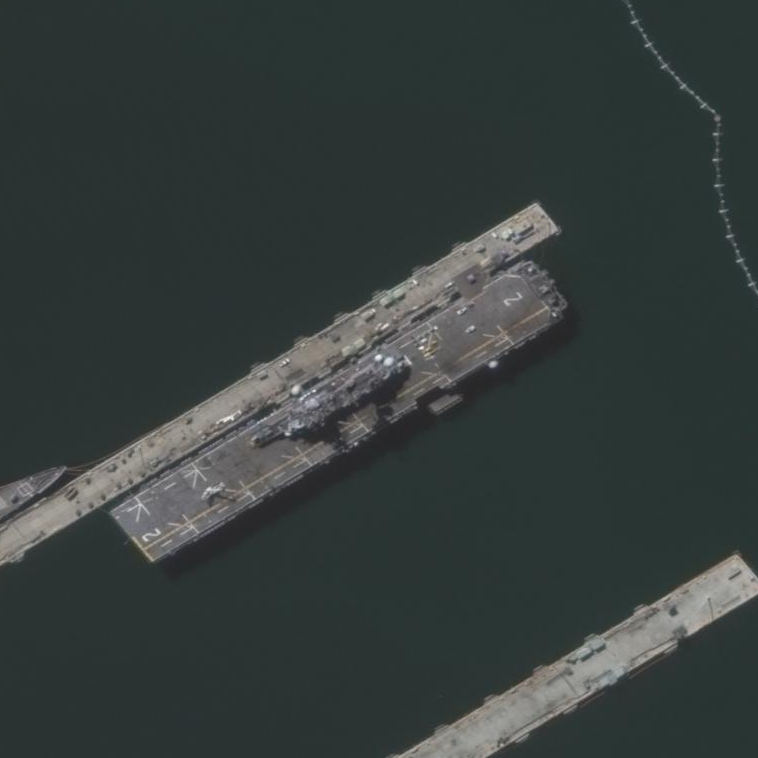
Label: assault